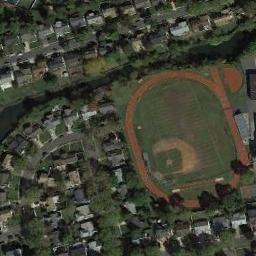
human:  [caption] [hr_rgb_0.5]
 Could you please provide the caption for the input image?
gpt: A track and field is built in the middle of a residential area, Surrounded by a lot of vegetation .

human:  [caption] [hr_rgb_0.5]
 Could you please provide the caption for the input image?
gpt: The ground track field with a baseball diamond is surrounded by lots of houses arranged neatly .

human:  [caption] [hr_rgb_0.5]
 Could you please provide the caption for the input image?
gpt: There are many buildings next to the ground track field .

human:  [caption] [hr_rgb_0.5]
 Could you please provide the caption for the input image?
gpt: Several cars were parked near the track .

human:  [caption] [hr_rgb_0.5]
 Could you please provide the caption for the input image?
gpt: There are many buildings around the ground track field with a red track .